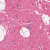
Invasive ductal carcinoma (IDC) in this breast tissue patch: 0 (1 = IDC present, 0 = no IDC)